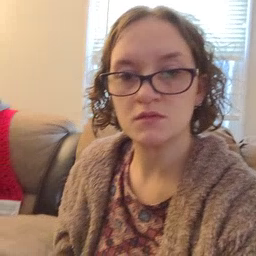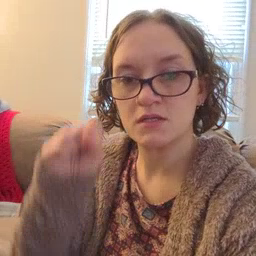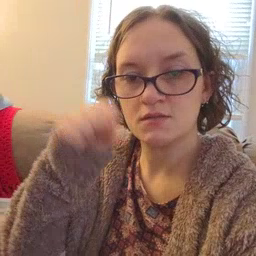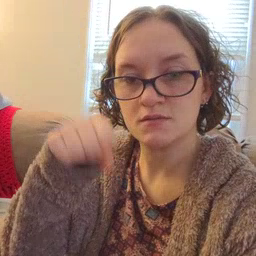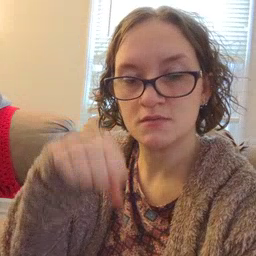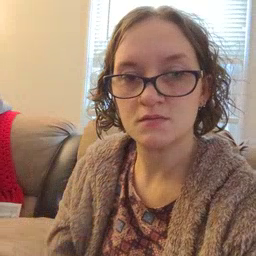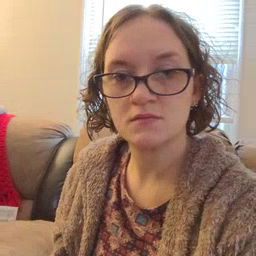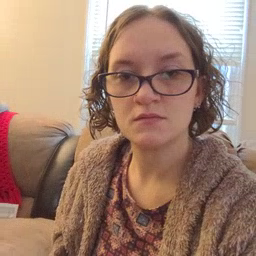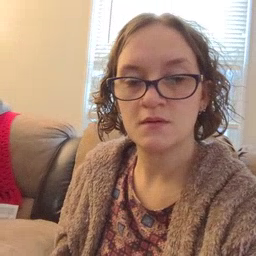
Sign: yes